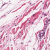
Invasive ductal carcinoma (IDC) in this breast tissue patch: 0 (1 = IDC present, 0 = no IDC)